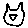
Label: cat